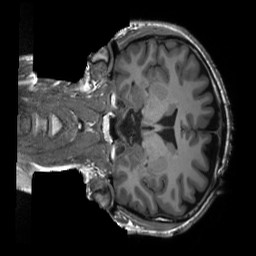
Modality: T1w
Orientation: coronal
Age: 36
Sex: male
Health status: healthy
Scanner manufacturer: siemens
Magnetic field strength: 3 T
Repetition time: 2.3 s
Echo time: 0.00229 s